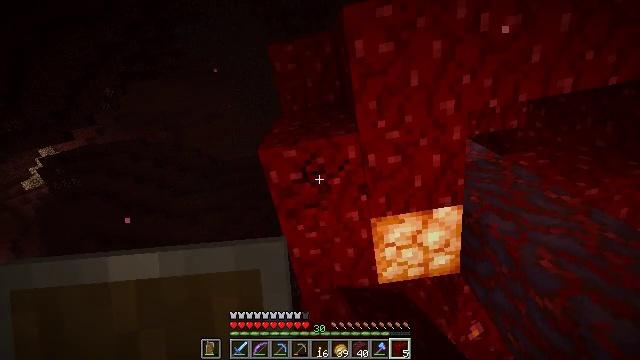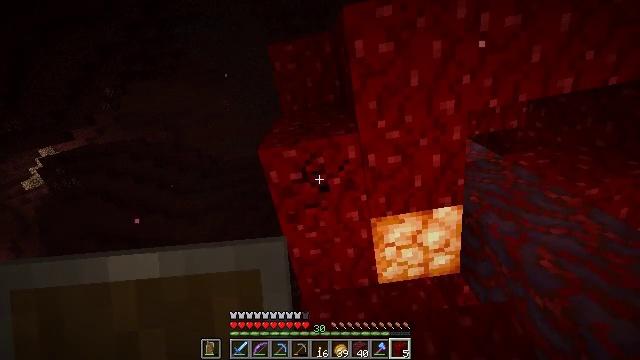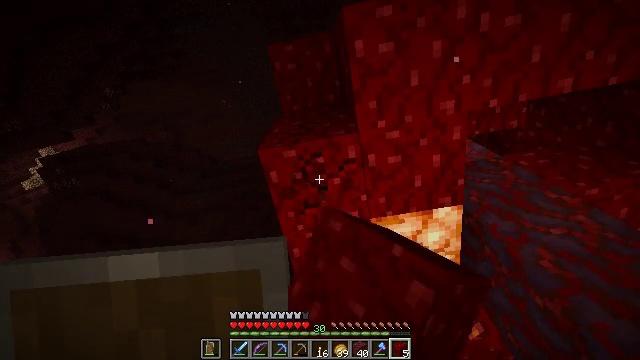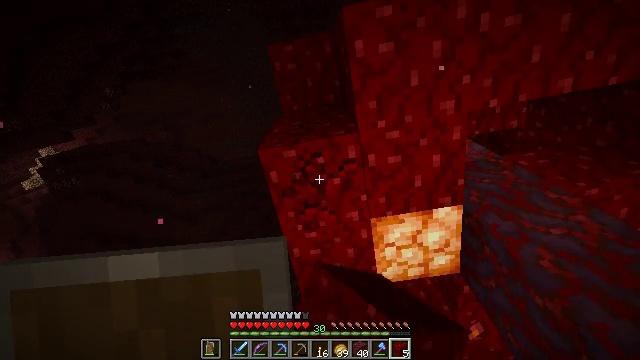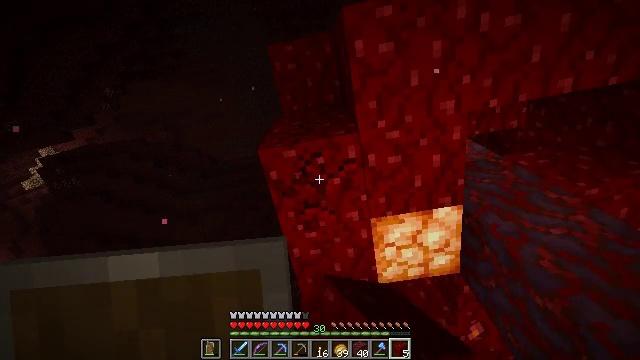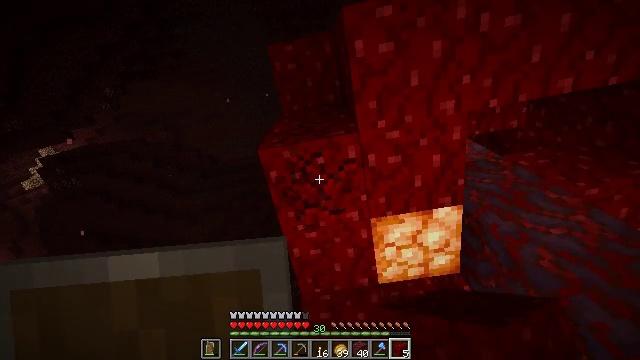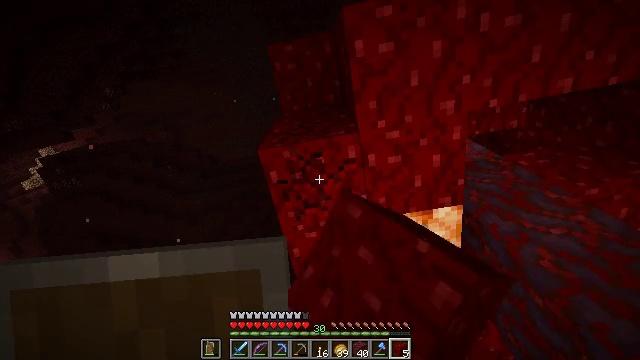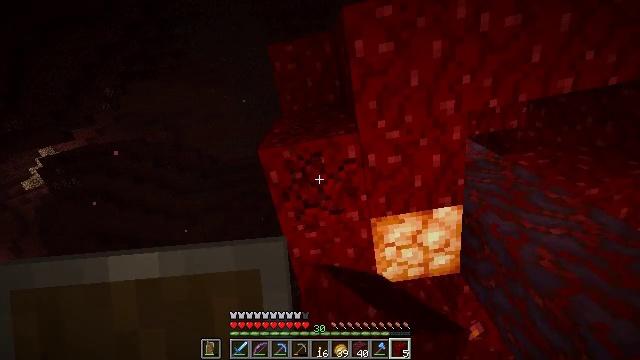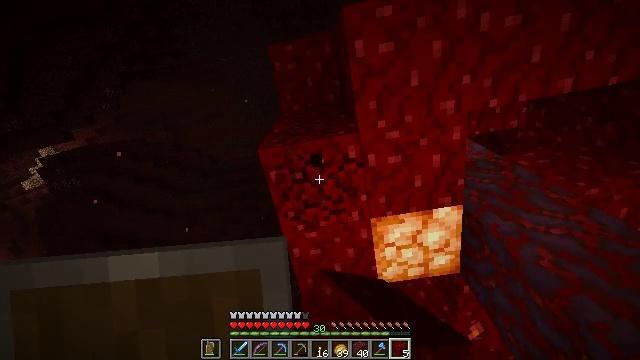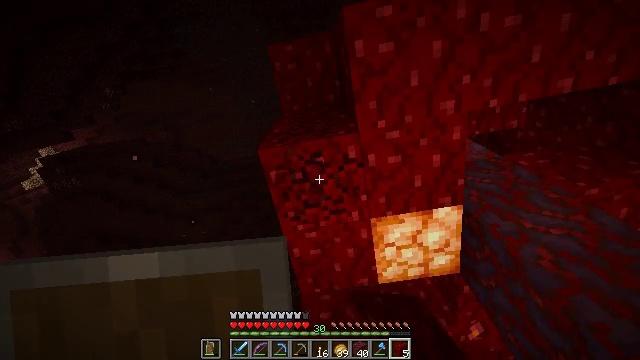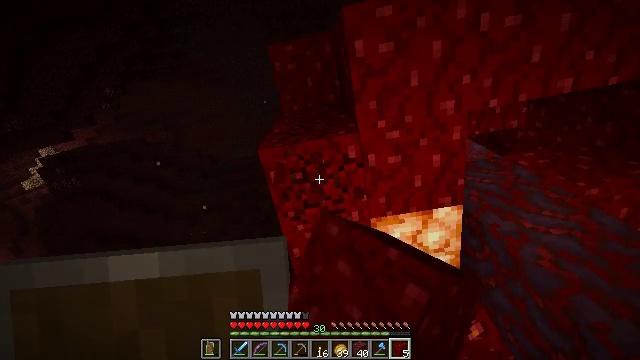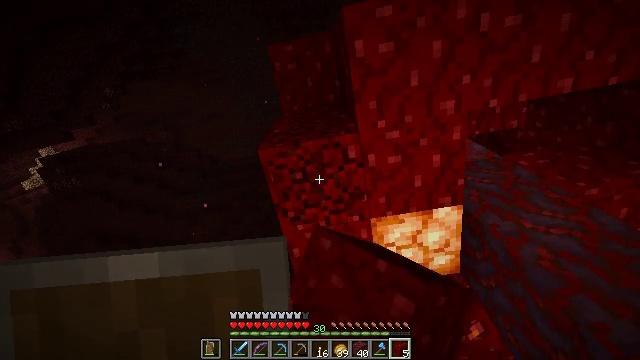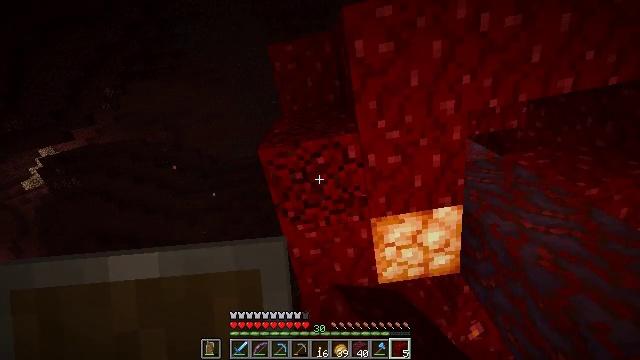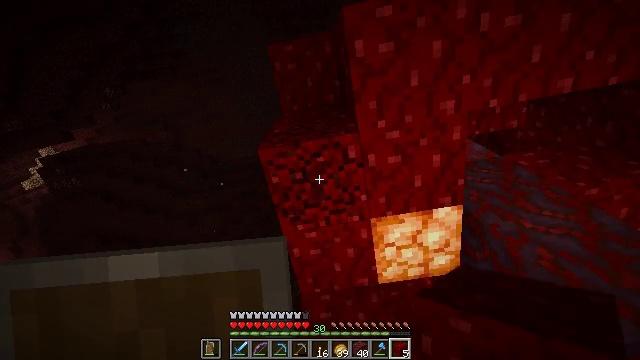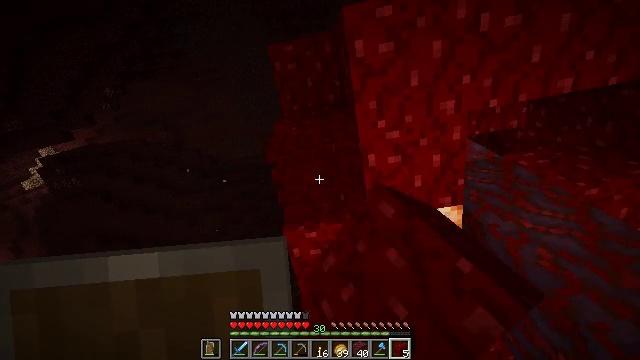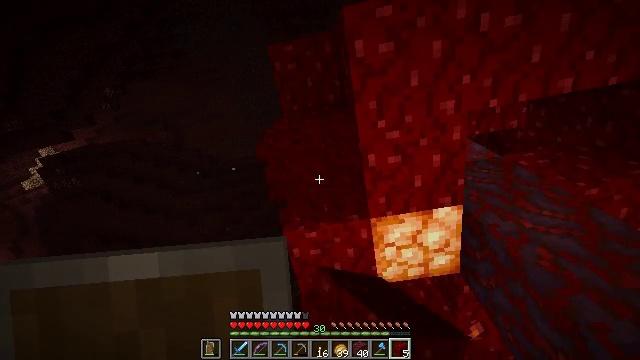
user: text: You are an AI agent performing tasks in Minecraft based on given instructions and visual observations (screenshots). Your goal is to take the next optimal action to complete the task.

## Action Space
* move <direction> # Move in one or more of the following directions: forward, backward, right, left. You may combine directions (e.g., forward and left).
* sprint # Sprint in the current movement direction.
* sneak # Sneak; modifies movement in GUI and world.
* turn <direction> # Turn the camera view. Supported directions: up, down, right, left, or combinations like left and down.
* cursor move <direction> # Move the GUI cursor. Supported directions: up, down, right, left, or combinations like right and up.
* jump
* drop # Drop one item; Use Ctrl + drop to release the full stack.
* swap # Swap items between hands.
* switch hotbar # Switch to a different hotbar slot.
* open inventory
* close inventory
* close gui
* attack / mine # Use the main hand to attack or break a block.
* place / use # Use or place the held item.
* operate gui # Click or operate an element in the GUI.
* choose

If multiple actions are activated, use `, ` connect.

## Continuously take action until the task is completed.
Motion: motion action
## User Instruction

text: Gather the nether wart block from a crimson forest.
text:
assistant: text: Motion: attack / mine
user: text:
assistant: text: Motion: attack / mine
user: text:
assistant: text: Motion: attack / mine
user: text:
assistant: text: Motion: attack / mine
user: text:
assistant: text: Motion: attack / mine
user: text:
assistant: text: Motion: attack / mine
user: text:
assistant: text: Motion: attack / mine
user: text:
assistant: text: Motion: attack / mine
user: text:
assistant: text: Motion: attack / mine
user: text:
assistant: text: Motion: attack / mine
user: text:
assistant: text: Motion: attack / mine
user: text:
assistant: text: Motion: attack / mine
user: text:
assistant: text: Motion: attack / mine
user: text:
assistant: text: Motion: attack / mine
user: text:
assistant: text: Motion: attack / mine
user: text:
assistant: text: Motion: attack / mine
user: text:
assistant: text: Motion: attack / mine
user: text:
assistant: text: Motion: attack / mine
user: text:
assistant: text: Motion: attack / mine
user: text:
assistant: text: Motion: attack / mine
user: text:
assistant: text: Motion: attack / mine
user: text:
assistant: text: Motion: turn right and up, attack / mine
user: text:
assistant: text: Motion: turn right and up, attack / mine
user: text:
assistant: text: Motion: turn right, attack / mine
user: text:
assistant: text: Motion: turn right and down, attack / mine
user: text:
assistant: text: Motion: turn right, attack / mine
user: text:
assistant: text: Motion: attack / mine
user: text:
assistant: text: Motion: attack / mine
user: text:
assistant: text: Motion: attack / mine
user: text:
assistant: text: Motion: attack / mine